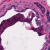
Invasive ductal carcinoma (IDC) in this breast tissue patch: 0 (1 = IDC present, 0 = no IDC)